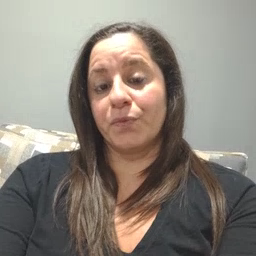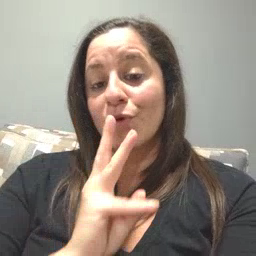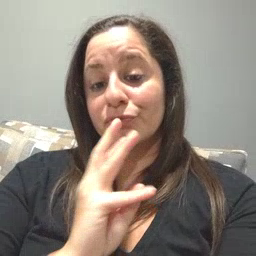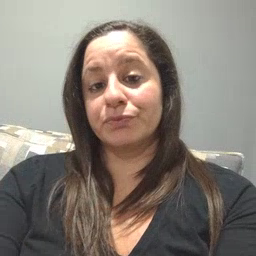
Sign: water